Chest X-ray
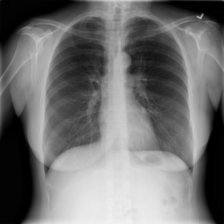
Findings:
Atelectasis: negative
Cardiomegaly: negative
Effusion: negative
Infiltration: positive
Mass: negative
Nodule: negative
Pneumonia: negative
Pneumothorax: negative
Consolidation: negative
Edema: negative
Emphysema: negative
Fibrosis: negative
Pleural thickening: negative
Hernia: negative